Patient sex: F
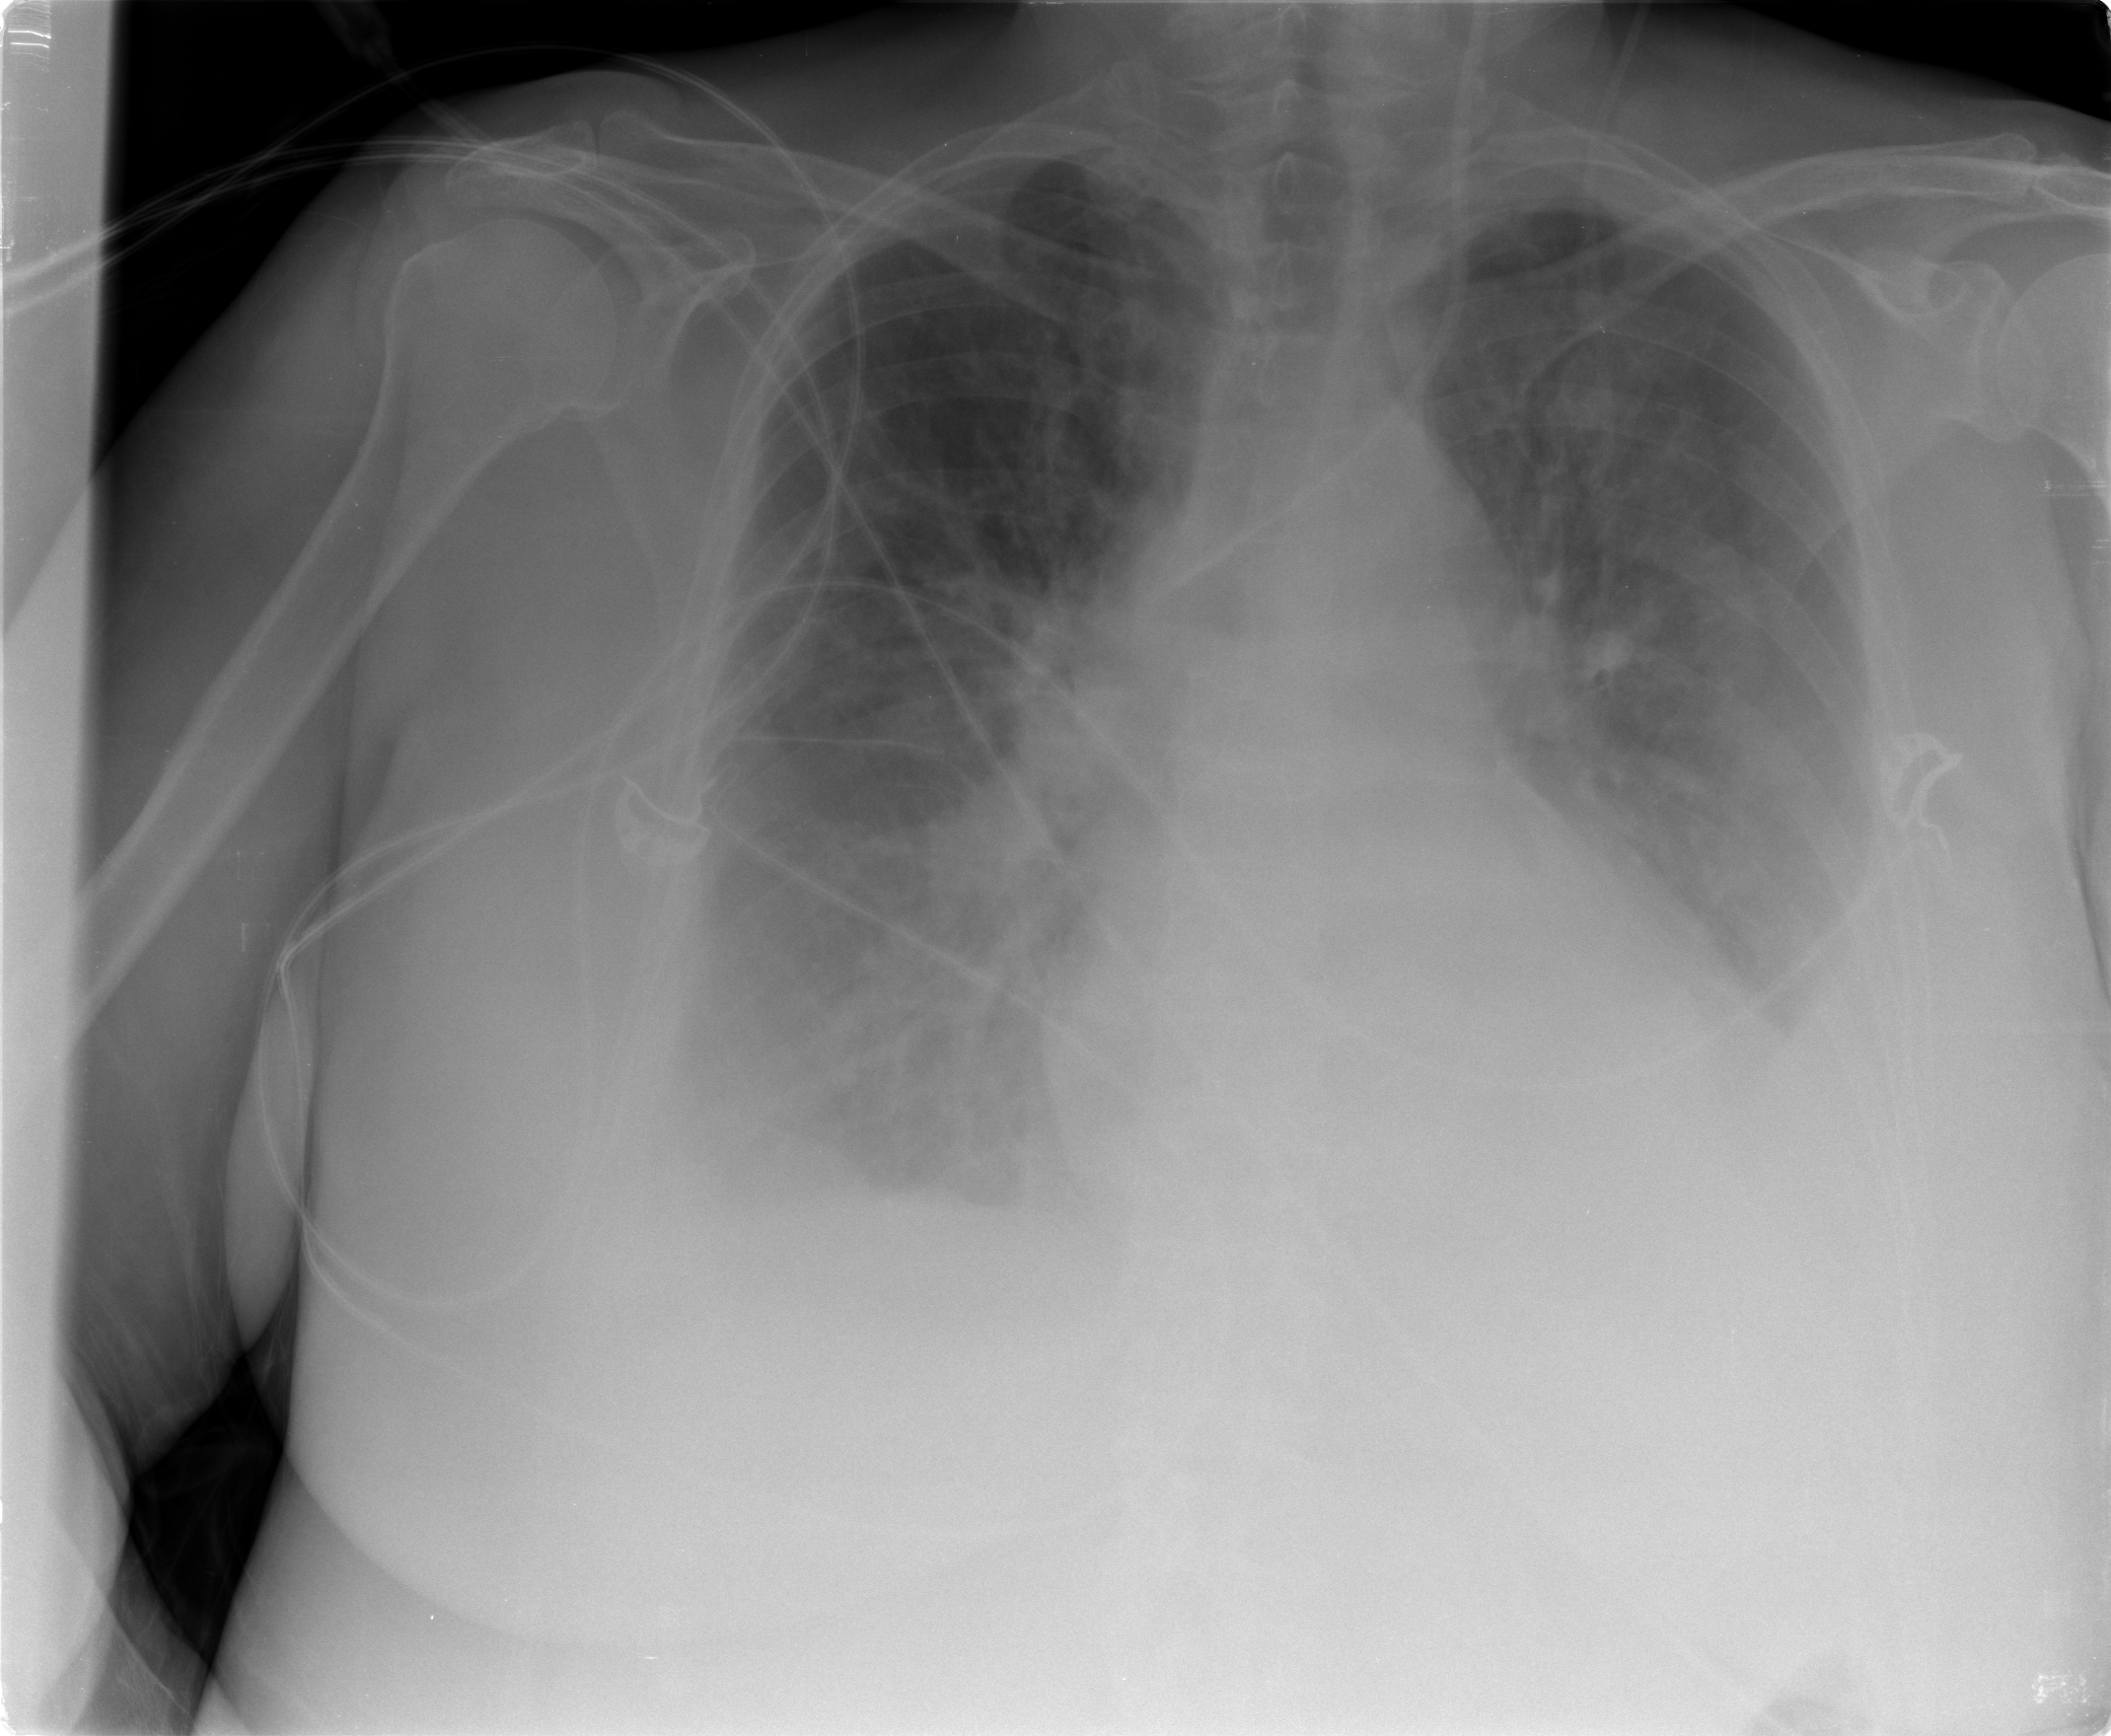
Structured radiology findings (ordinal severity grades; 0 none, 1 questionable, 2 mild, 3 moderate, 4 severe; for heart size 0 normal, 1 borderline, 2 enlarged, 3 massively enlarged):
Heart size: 1
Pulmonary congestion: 3
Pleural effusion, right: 3
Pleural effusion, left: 2
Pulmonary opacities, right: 1
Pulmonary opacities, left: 1
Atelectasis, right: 2
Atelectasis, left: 2